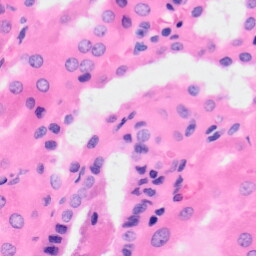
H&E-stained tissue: Kidney